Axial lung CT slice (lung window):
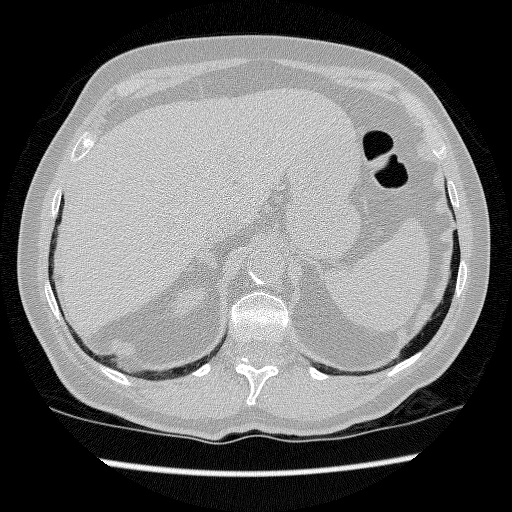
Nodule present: no